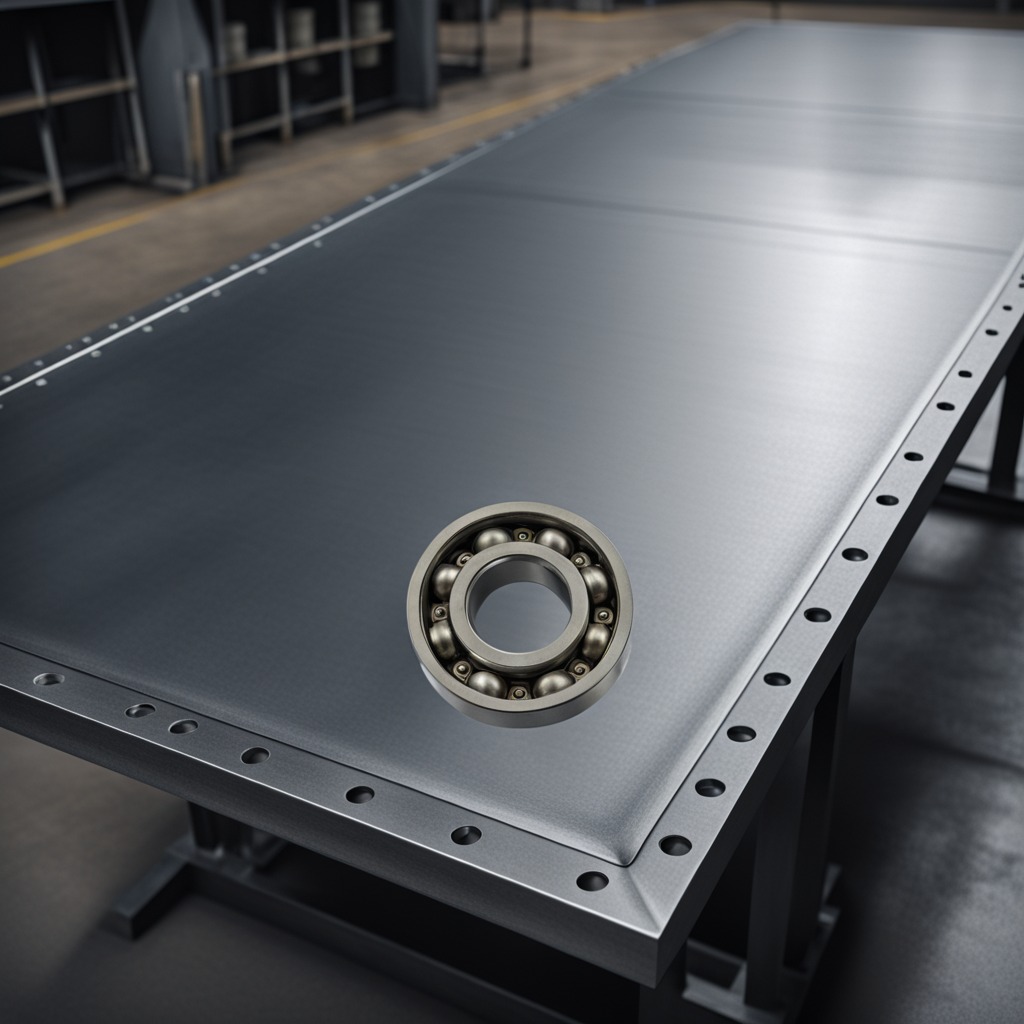
A metal ball bearing is lying on a cold steel table in a mining workshop gritty textures.